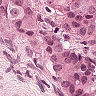
Metastatic tissue present: yes